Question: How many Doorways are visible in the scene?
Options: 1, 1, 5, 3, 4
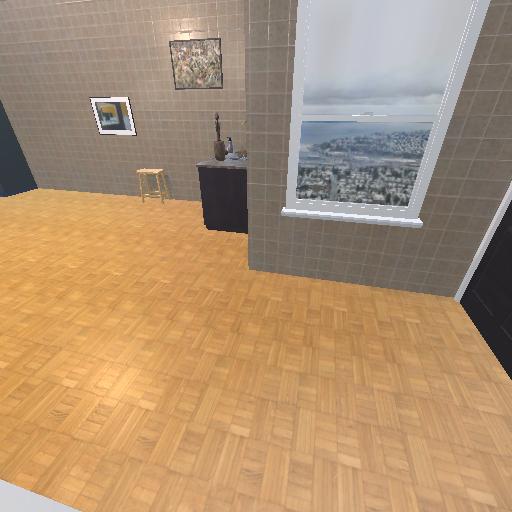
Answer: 1